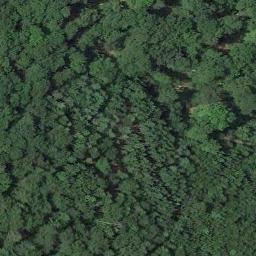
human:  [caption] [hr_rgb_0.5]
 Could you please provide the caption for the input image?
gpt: A large dense mixed dark green and light green forest .

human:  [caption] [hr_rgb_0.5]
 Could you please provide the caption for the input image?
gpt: There are several rows of houses in this forest .

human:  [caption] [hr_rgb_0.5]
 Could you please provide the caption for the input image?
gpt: The forest has a lot of dense dark green trees .

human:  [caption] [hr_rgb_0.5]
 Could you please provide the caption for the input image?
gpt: The forest is full of green trees .

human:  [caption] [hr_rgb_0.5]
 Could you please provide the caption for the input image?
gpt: A dense forest with many green trees .